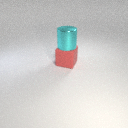
large cyan metal cylinder above large red rubber cube